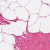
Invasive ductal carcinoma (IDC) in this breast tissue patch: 0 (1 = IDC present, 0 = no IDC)